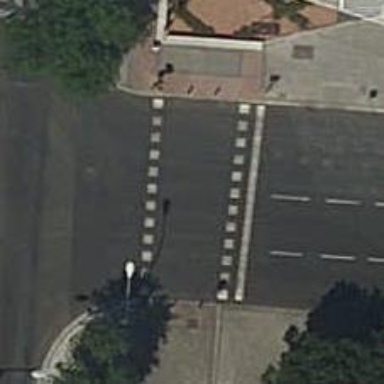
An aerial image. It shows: Crossing with traffic signals.